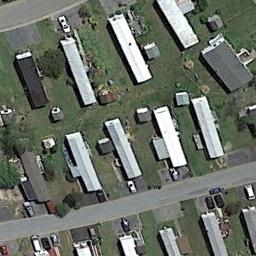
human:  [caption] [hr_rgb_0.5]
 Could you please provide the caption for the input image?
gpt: The mobile home park has some neatly arranged mobile homes on the grass and some cars parked next to mobile homes .

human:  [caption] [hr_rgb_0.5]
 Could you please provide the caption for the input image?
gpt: There are many buildings of different shapes and sizes in the mobile home parks .

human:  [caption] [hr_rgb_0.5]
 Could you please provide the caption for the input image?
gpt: Behind the mobile homes park is a wood .

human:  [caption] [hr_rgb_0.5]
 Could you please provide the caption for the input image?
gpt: The mobile home park is on the grass next to the road .

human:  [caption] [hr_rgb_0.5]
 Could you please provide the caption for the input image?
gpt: There are some buildings in a green meadow in the mobile home park .